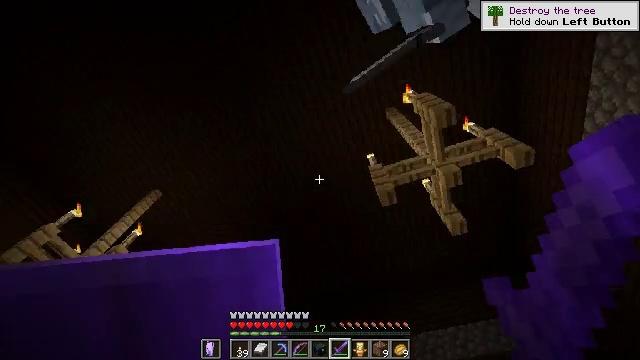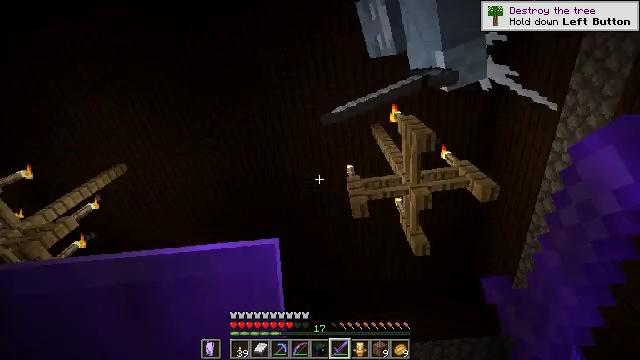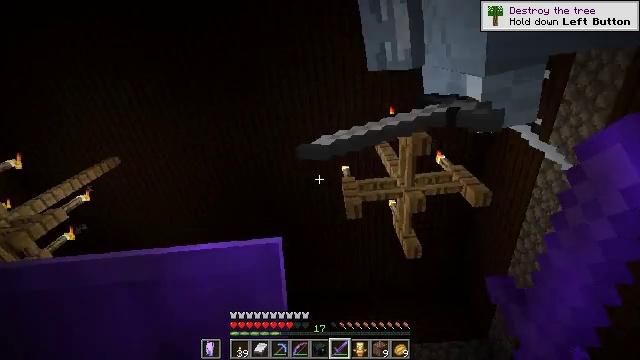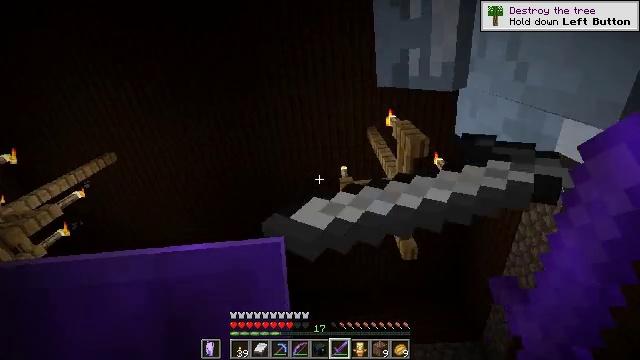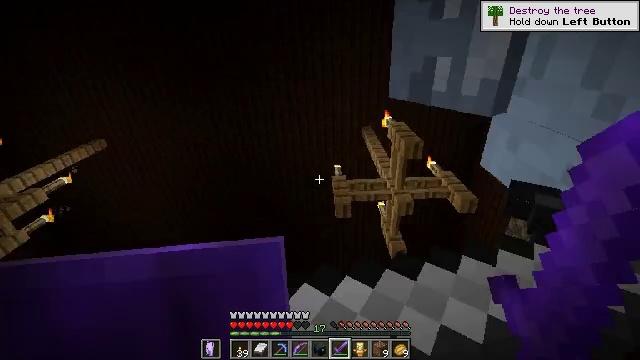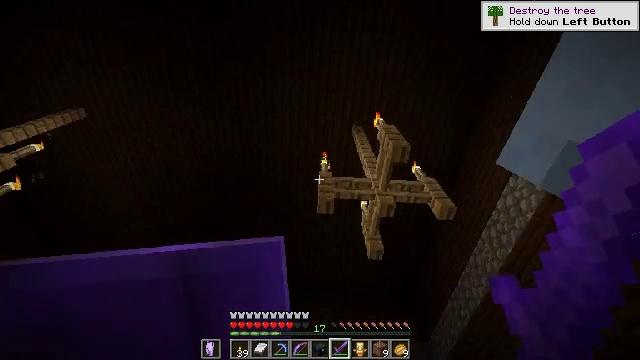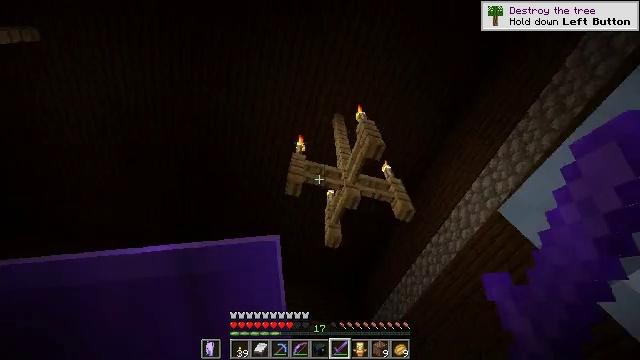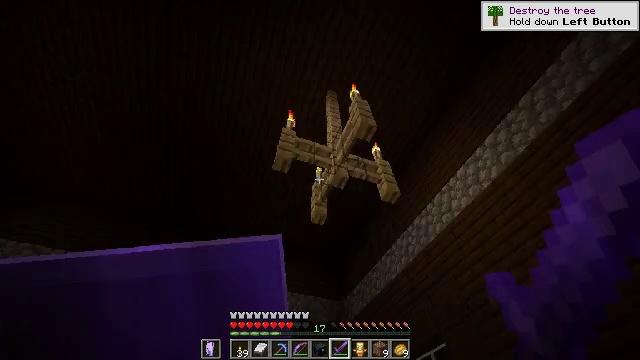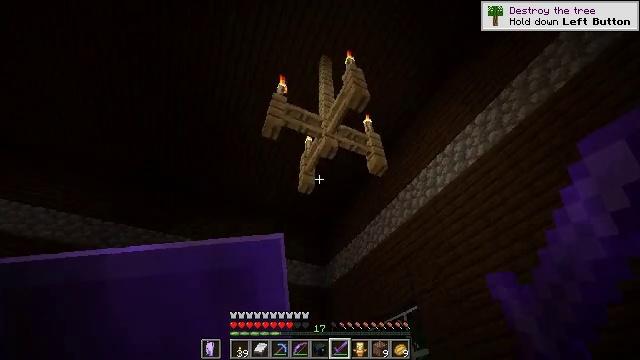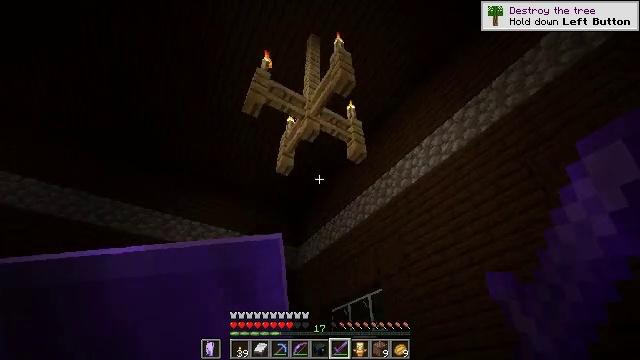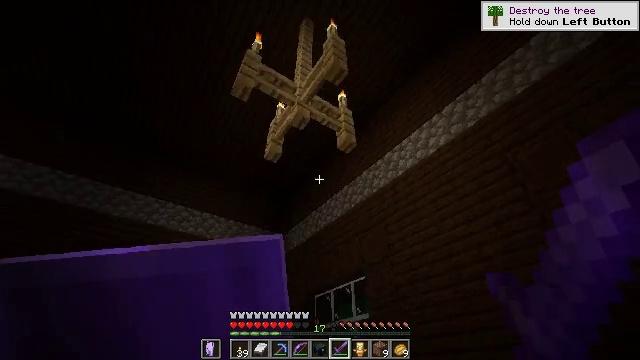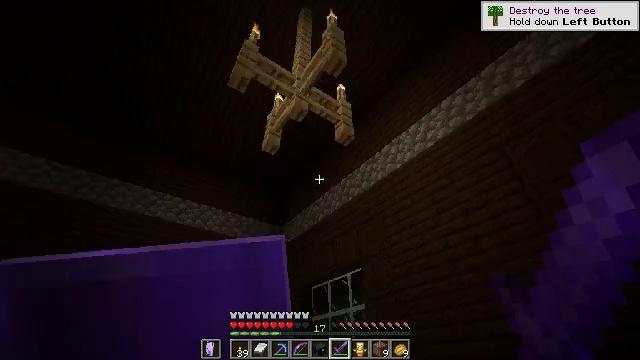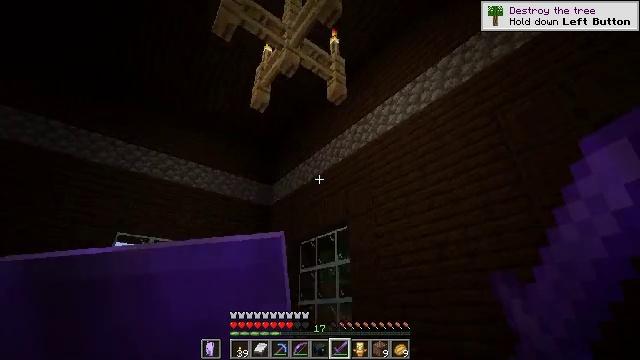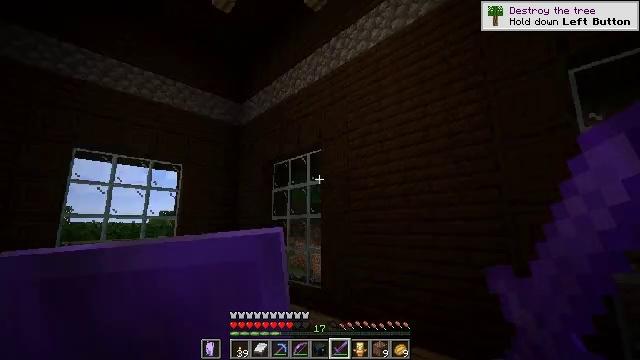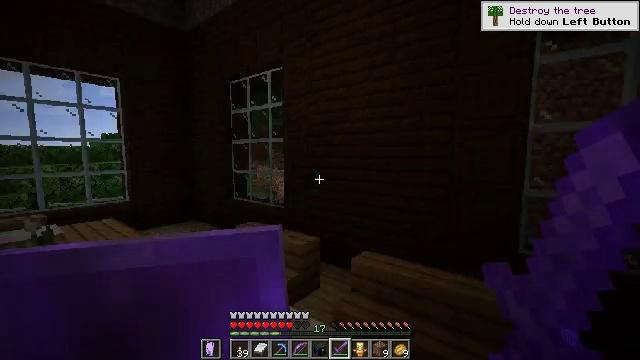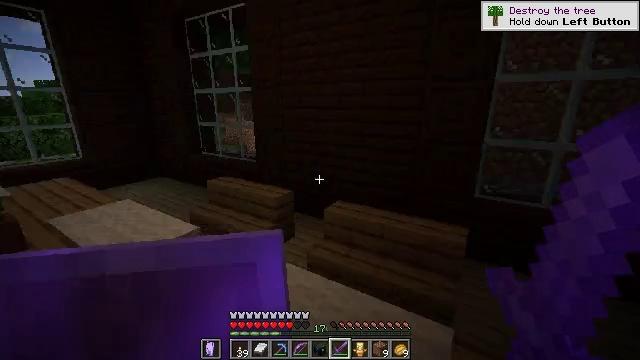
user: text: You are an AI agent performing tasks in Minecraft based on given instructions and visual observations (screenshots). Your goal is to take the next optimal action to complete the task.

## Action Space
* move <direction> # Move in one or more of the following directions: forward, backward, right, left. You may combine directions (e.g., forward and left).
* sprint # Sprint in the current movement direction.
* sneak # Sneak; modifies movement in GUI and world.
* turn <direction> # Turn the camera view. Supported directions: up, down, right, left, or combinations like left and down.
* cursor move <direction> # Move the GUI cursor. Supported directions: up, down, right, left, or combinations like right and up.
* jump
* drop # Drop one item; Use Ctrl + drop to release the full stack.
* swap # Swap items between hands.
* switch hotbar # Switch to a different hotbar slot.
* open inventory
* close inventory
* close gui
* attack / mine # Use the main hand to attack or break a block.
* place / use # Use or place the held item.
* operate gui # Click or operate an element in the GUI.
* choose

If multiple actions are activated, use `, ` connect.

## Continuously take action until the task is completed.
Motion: motion action
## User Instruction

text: Defeat the flying creature.
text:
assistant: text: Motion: turn right
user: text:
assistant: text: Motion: turn right
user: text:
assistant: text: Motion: turn right
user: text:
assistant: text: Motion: turn right
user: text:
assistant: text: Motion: turn right and down
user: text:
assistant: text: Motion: turn right and down
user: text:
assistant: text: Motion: turn right and down
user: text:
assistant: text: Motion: turn right and down
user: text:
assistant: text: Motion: turn right and down
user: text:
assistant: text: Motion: turn right and down
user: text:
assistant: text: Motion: turn down
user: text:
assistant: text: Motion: turn right and down
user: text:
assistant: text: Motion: turn right and down
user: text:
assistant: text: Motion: turn right and down
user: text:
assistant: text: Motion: turn right and down
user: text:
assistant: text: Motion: turn right and down
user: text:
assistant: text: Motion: turn right and down
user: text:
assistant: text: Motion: turn down
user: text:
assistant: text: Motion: no_op
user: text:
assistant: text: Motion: no_op
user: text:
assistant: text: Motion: turn right and down
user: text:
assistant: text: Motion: turn right and down
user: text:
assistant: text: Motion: turn right and down
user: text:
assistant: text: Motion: turn right and down
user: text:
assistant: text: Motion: turn right
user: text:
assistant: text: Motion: turn right and up
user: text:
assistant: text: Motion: turn right and up
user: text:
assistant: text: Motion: turn right
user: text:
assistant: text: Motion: turn right
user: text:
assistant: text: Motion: no_op